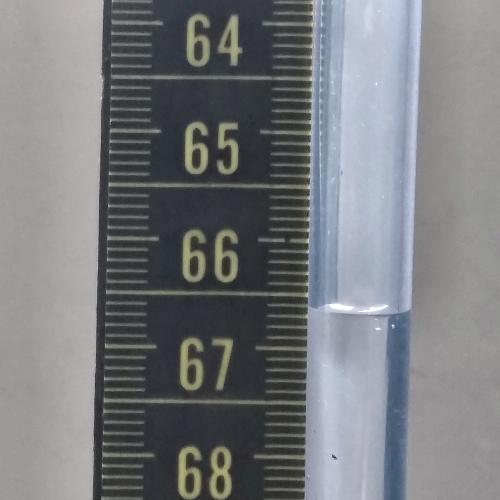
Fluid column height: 66.6 cm